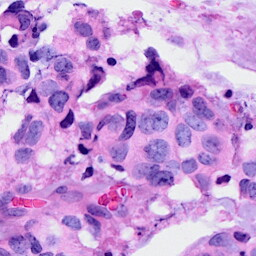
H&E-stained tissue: Breast